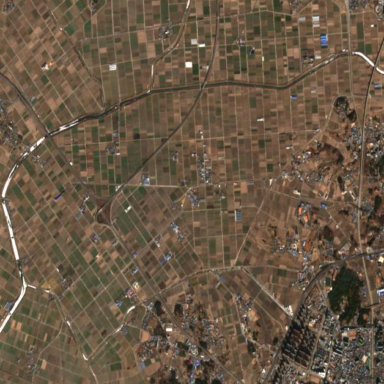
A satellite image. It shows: View of farmland.